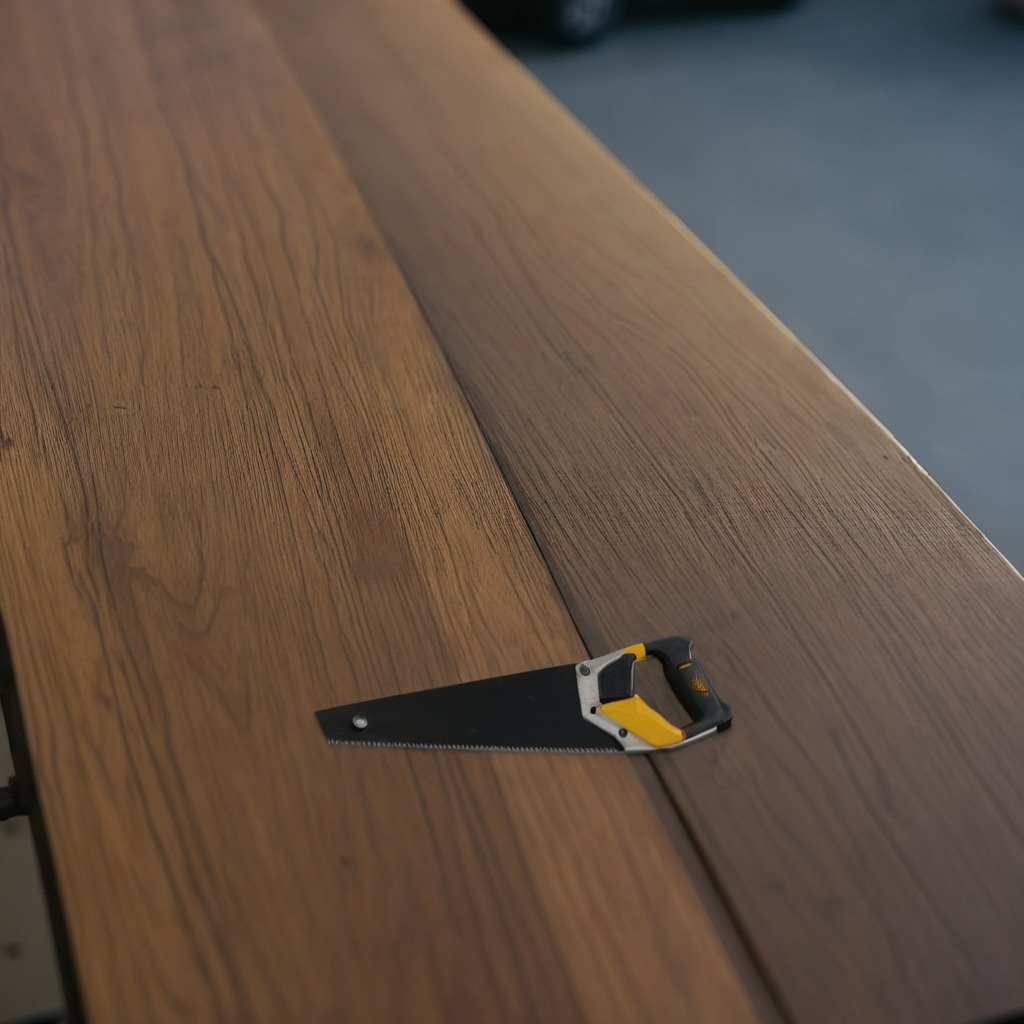
A metal saw lies on a table with burn marks in a small garage at twilight.